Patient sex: M
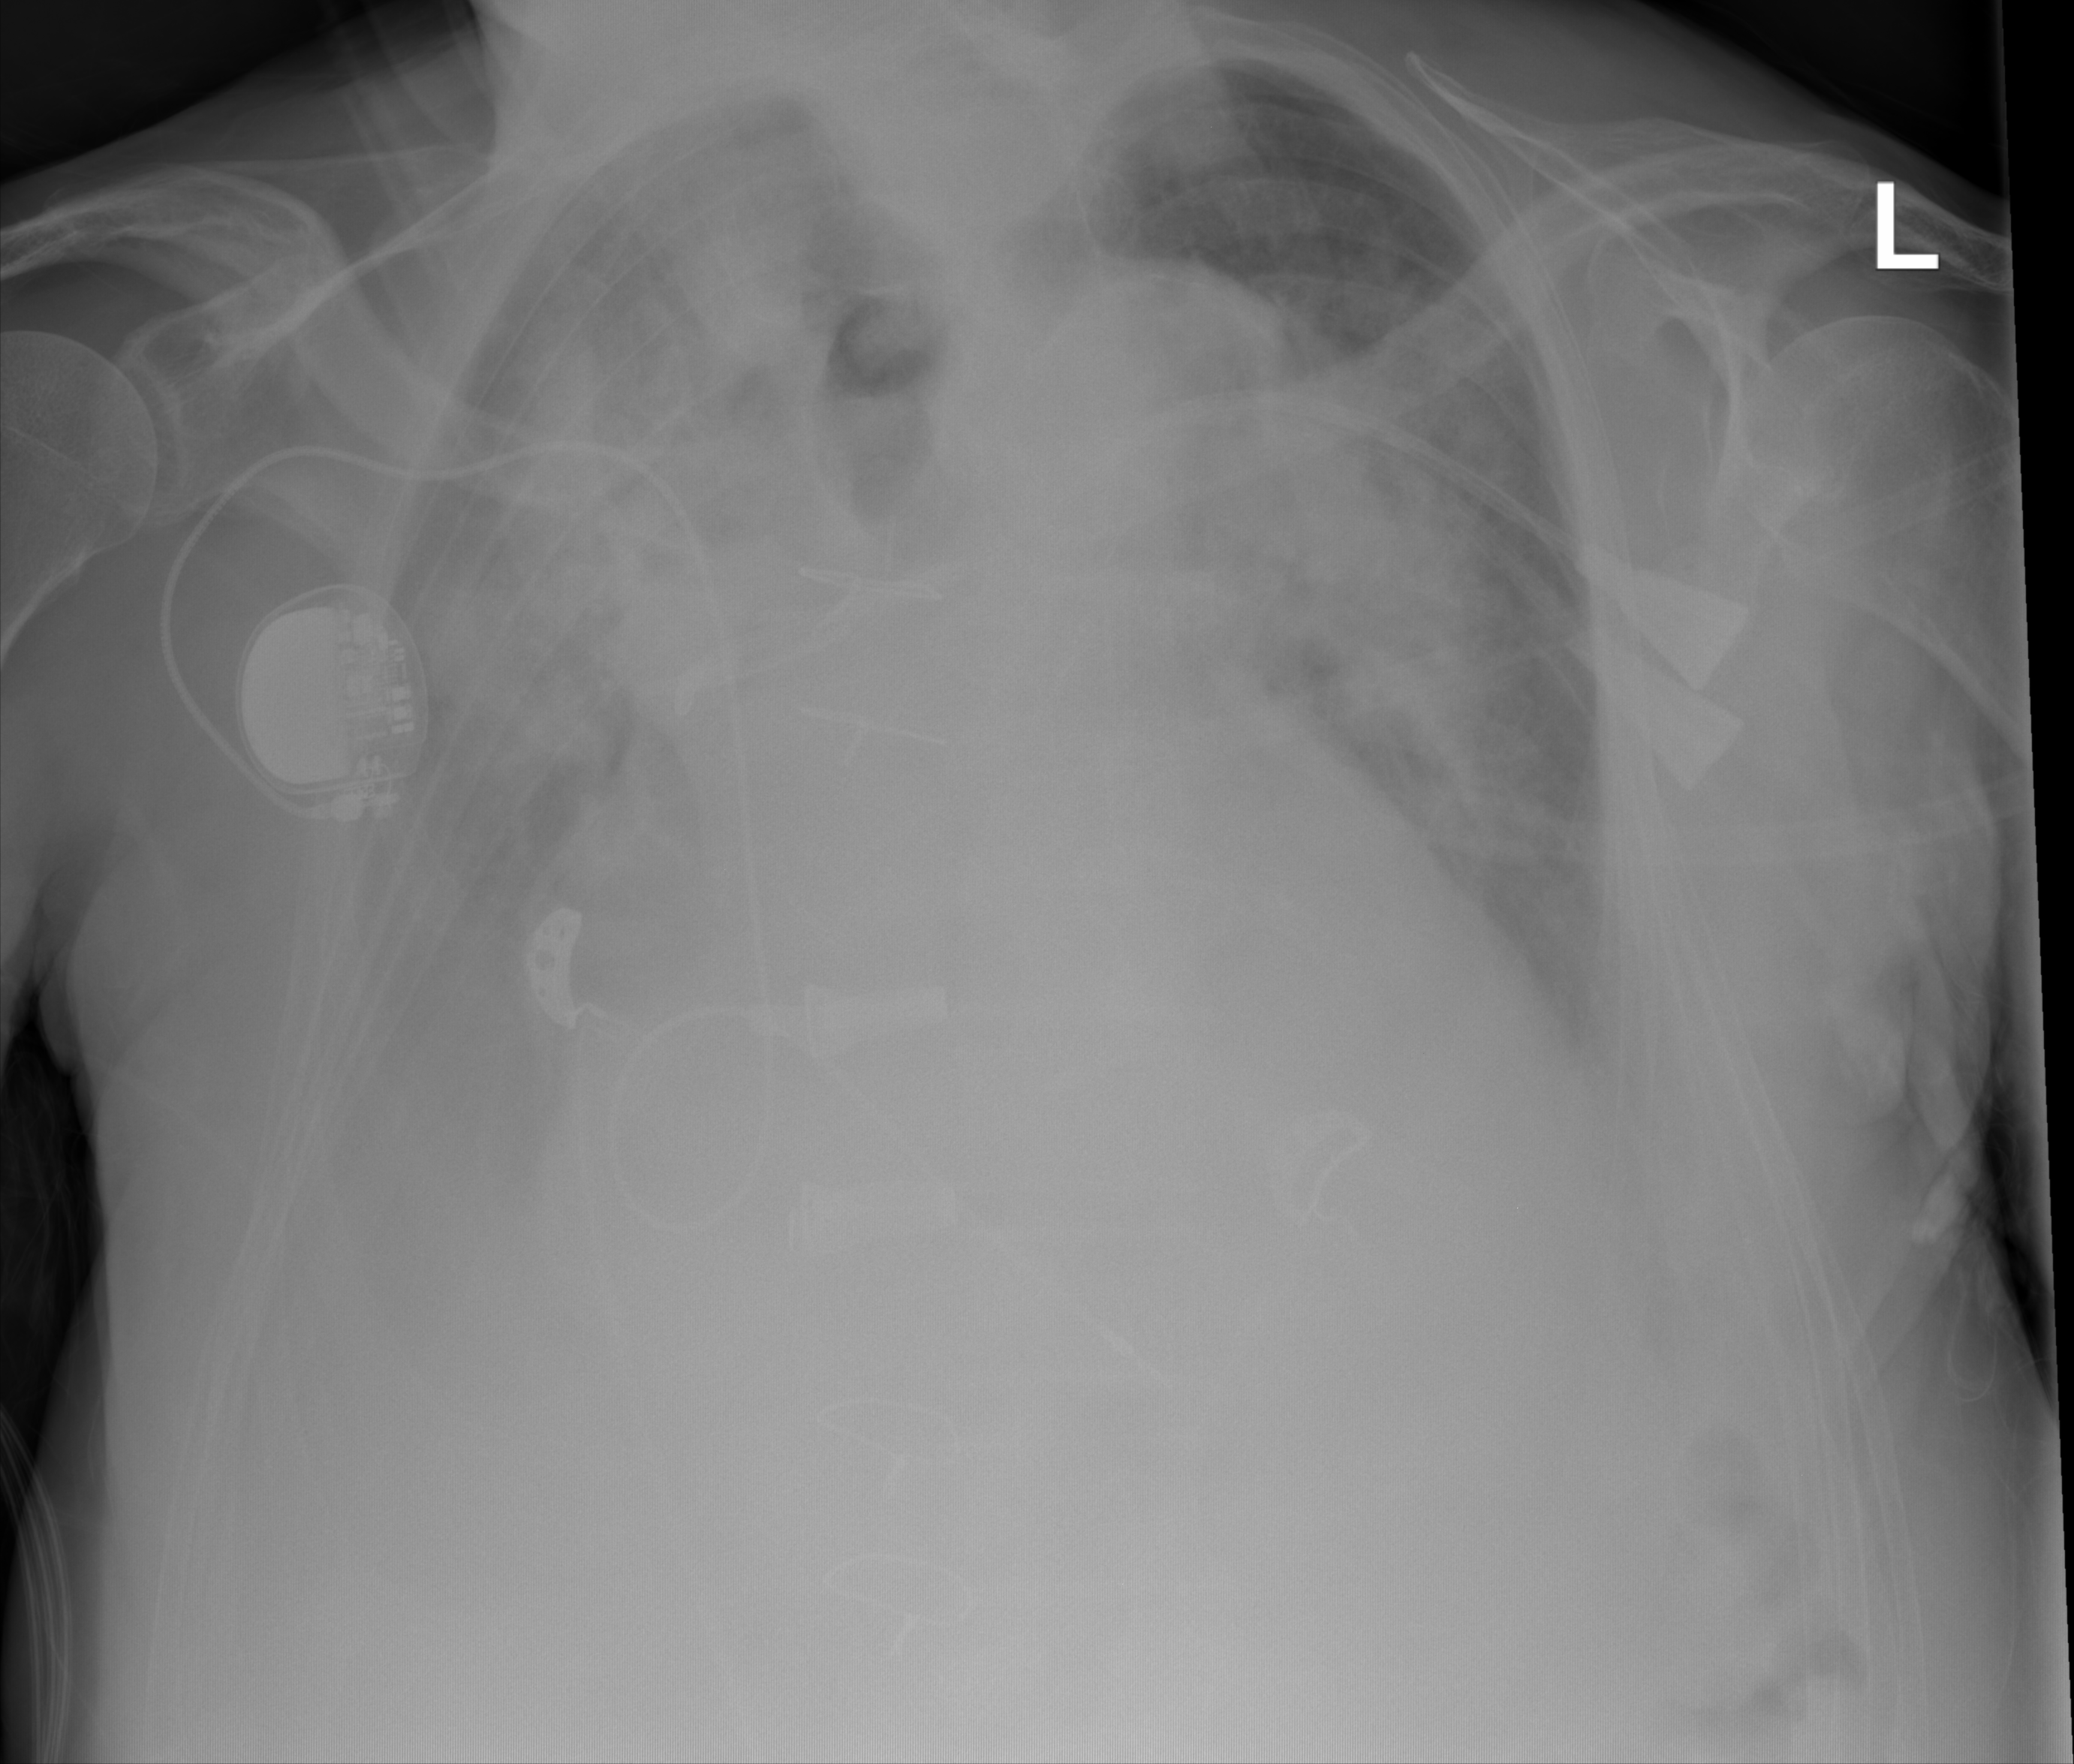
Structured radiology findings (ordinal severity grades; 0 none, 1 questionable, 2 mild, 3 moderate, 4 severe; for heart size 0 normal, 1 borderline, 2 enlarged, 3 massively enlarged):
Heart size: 3
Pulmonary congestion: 2
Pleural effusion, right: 3
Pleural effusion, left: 2
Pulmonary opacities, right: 3
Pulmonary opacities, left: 3
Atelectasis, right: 3
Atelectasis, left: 3